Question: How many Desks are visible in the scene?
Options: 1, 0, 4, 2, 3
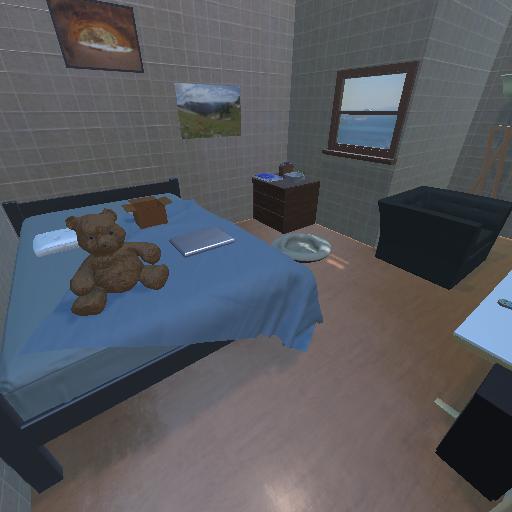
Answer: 1